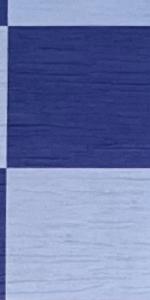
Label: Empty